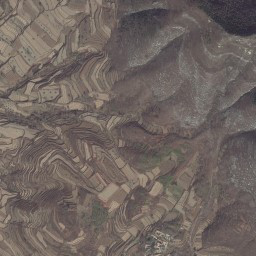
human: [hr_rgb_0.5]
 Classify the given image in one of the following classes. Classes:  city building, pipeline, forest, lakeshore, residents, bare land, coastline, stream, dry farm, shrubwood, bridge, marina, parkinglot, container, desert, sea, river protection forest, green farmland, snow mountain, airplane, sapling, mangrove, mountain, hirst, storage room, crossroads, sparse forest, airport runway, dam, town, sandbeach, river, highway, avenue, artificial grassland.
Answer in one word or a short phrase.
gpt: mountain